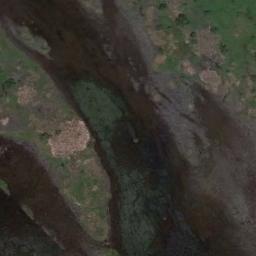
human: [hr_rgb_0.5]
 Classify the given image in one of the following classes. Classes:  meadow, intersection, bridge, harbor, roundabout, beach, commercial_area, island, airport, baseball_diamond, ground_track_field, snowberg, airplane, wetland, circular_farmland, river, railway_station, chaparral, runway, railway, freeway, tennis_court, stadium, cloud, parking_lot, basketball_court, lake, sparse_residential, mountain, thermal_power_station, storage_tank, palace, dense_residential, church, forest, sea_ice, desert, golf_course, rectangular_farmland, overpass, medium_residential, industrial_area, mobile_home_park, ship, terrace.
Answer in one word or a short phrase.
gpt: wetland